Question: I would like to ask if what is the right way to use 'ul'? will it be okay to use 'ul' to list some image banners? ex. i have 3 image banners with titles and all are floated left. I use to encounter this situation every time and the approach i came up with is the first markup using 'ul'.
Is it okay to use the markup below:
'''
<section class="banners">
<ul>
<li>
<figure>
<a href="#">
<img src="" width="" height="" alt="" />
</a>
</figure>
<a href="#">title here</a>
</li>
<li>
<figure>
<a href="#">
<img src="" width="" height="" alt="" />
</a>
</figure>
<a href="#">title here</a>
</li>
<li>
<figure>
<a href="#">
<img src="" width="" height="" alt="" />
</a>
</figure>
<a href="#">title here</a>
</li>
</ul>
</section>
'''
or should I use:
'''
<section class="banners">
<figure>
<a href="#">
<img src="" width="" height="" alt="" />
</a>
<figcaption>
<a href="#">title here</a>
</figcaption>
</figure>
<figure>
<a href="#">
<img src="" width="" height="" alt="" />
</a>
<figcaption>
<a href="#">title here</a>
</figcaption>
</figure>
<figure>
<a href="#">
<img src="" width="" height="" alt="" />
</a>
<figcaption>
<a href="#">title here</a>
</figcaption>
</figure>
</section>
'''
Do they both represent semantic coding?
This is the sample of the image banner

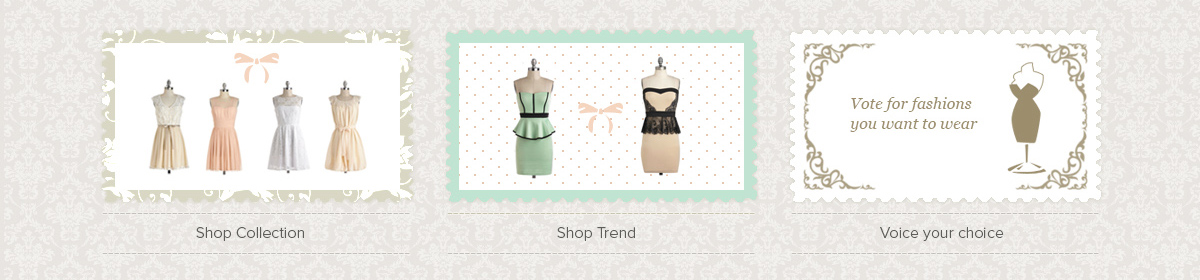
Answer: Since the HTML5 spec is so mercurial and the semantics don't seem to play a major role practically, it's hard to say. However, based on your image, it looks like this is a navigation section. As such, you would want to section it with '<nav>'.
'<ul>' spec: <URL>
'<figure>' spec: <URL>
I don't think that these are much help. They are both used for grouping content. The order does not matter for '<ul>'.
From what I've read, it seems to me that the purpose of '<figure>' is for annotations of a document -- describing related images, etc. The spec specifically says that these could be moved elsewhere, like an appendix, but that doesn't seem to apply to your situation.
I don't think that '<figure>' is appropriate here. Instead, use '<nav>'. You can use the '<ul>' for styling if you need -- it doesn't provide much semantic meaning (just a somewhat generic grouping content element).